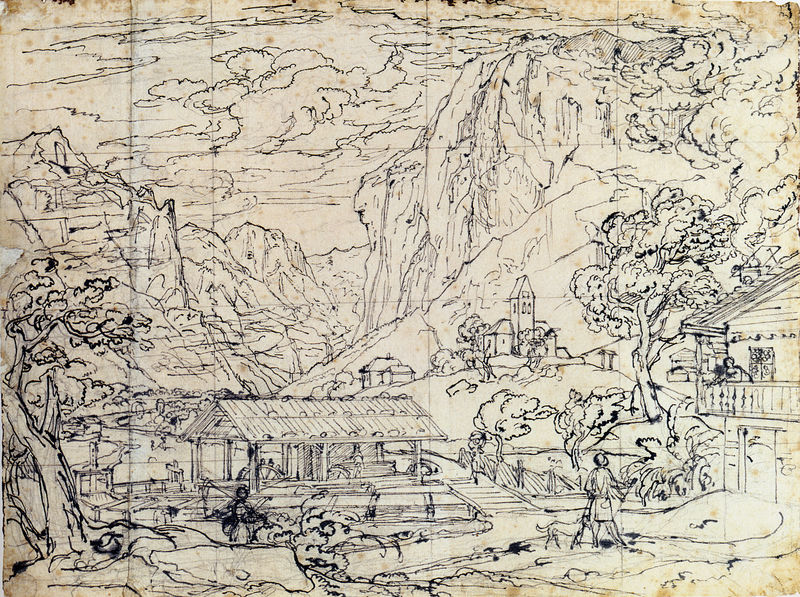
Titel: Das Lauterbrunnental mit dem Staubbachfall
Künstler: Joseph Anton Koch
Standort: Schweinfurt
Institution: Museum Georg Schäfer
Schlagwörter: baum, berg, dunkel, feder, felsen, gestein, himmel, laub, mann, wasser, weiß, wolken, bäume, fluss, frauen, kirchturm, landschaft, menschen, see, frau, hell, holz, männer, schwarz, skizze, säulen, terasse, zeichnung, dach, gebäude, haus, hund, weg, wiese, wolke, mensch, spitze, stein, steine, bach, häuser, mühle, wind, brücke, gewässer, hütte, kanal, kirche, figur, personen, person, tal, wald, bauern, boot, turm, balkon, terrasse, holzschnitt, schiff, sommer, papier, perspektive, arbeiten, berge, fels, felswand, gebirge, gipfel, hang, dorf, grafik, graphik, linien, schlucht, herbst, hof, latten, winter, idylle, steg, balken, frühling, striche, bauer, umriss, kirchen, tusche, burg, bayern, kirchenturm, wandern, alpen, kontur, druck, radierung, bleistift, karton, zeich, säge, sägen, bauernhaus, siedlung, dücher, pavillon, dürer, brau, raster, mühlrad, wasserrad, schreinerei, federzeichnung, strichzeichnung, dacj, staffelung, quadrierung, bergtal, kleinteilig, cranach, altdorfer, bergwerk, bauerm, weisd, schlo, kirchefrls, frlsen